Interaction volume radius: 10 \u00c5
Interaction volume height: 10 \u00c5
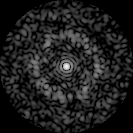
Disorder parameter: 0.7561